Interaction volume radius: 5 \u00c5
Interaction volume height: 10 \u00c5
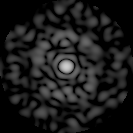
Disorder parameter: 0.8823